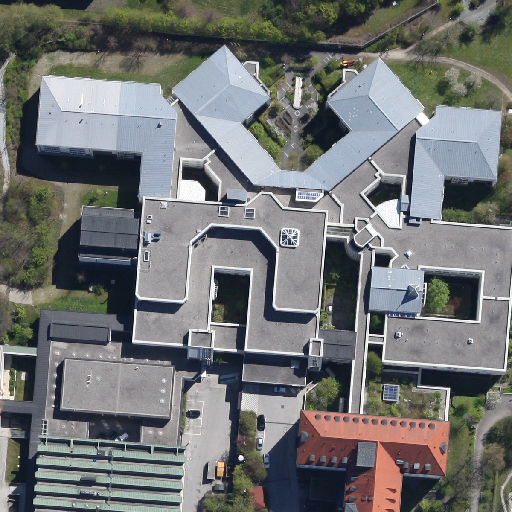
Referring expression: light-duty vehicle in the parking area